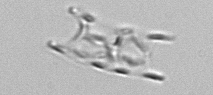
Label: Eucampia